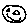
Label: smiley face